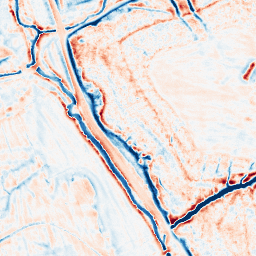
Category: edge_preserving
Decomposition family: bilateral
Decomposition parameters: d: 15
sigma_color: 50
sigma_space: 75
Upsampling method: bspline
Upsampling parameters: scale: 8
Upsampling scale: 8